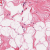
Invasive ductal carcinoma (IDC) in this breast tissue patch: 0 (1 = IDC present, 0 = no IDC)